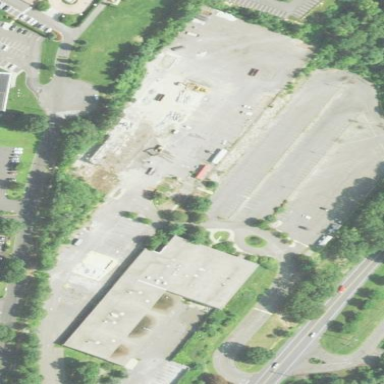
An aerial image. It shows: Retail area.